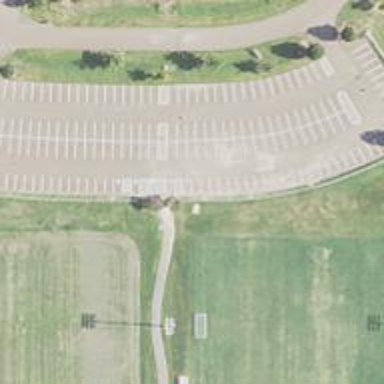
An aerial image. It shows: Parking area.